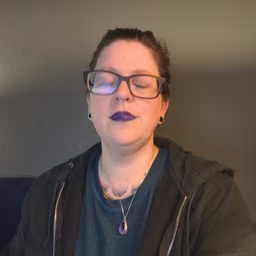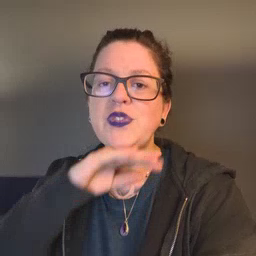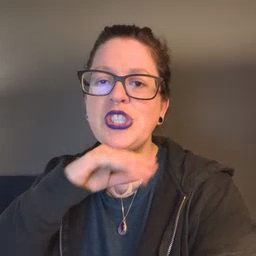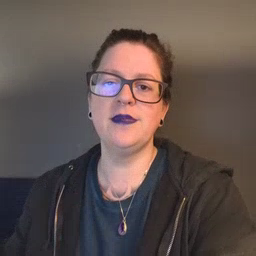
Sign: dirty